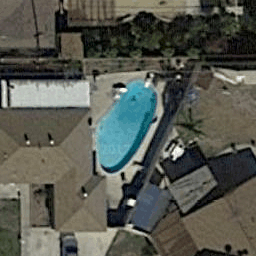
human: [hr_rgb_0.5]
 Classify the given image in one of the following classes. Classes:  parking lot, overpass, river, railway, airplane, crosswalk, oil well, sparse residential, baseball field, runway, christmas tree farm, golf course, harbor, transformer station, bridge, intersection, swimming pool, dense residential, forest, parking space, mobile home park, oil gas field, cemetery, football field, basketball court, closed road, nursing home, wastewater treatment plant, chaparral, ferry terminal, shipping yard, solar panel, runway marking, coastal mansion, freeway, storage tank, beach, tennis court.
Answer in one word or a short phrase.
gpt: swimming pool